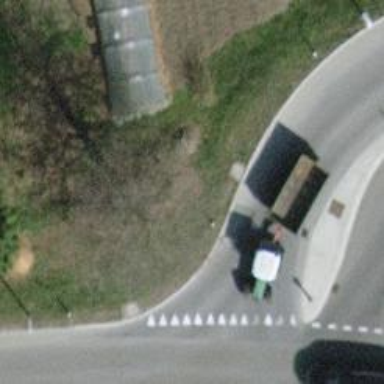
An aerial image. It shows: Path with asphalt surface and crossing.